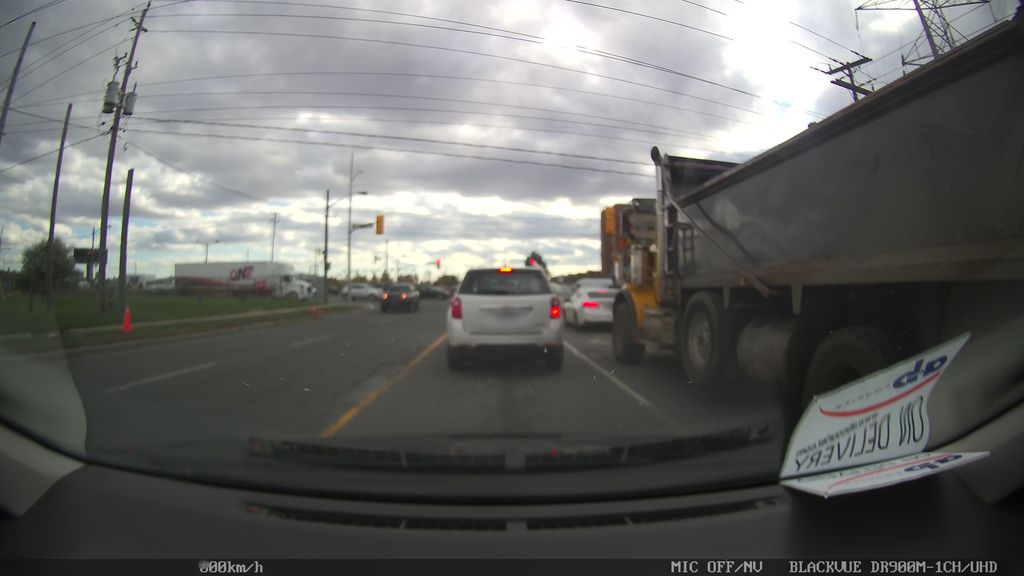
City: toronto